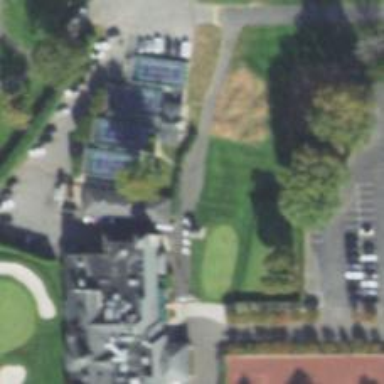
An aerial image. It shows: Service road used as golf cart path.